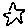
Label: star